You are looking at the continuous-wavelet transform of a rotating shaft's vibration signal. Diagnose the rotating machine from this image, choosing from: normal, misalignment, unbalance, looseness.
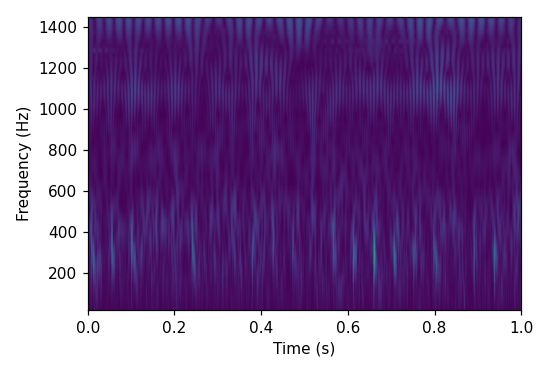
Answer: looseness